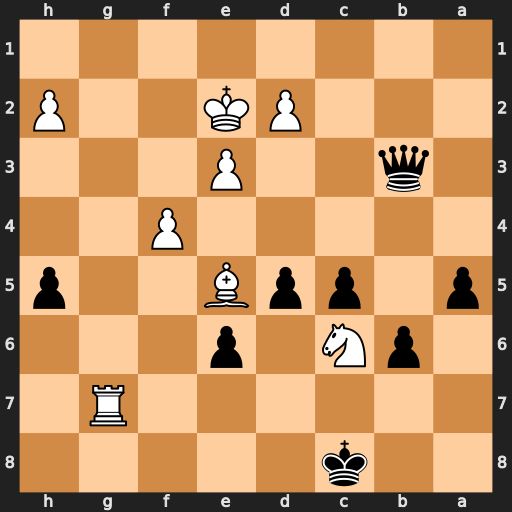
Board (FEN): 2k5/6R1/1pN1p3/p1ppB2p/5P2/1q2P3/3PK2P/8
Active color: b
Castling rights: -
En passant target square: -
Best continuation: Qb5+ Kf2 Qxc6